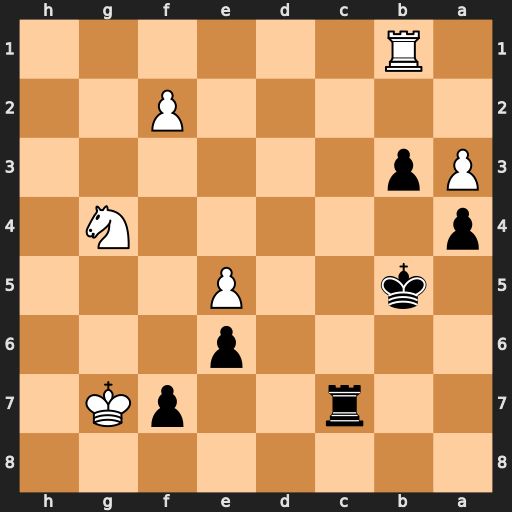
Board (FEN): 8/2r2pK1/4p3/1k2P3/p5N1/Pp6/5P2/1R6
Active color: b
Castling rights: -
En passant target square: -
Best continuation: f5+ Kf6 fxg4